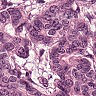
Metastatic tissue present: yes